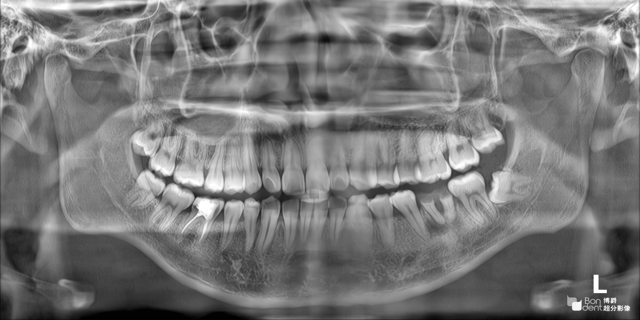
adult